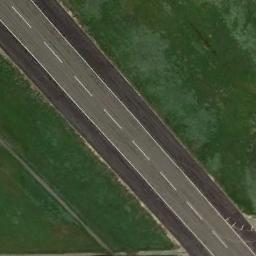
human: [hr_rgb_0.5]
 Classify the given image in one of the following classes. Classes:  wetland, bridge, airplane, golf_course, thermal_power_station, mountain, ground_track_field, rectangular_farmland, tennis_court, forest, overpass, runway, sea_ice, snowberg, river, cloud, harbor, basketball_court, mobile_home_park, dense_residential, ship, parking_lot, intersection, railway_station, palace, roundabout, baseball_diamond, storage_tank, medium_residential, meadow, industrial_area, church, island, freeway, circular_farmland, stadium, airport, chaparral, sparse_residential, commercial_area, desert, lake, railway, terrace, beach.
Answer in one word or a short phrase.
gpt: runway